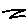
Label: zigzag